RGB frame:
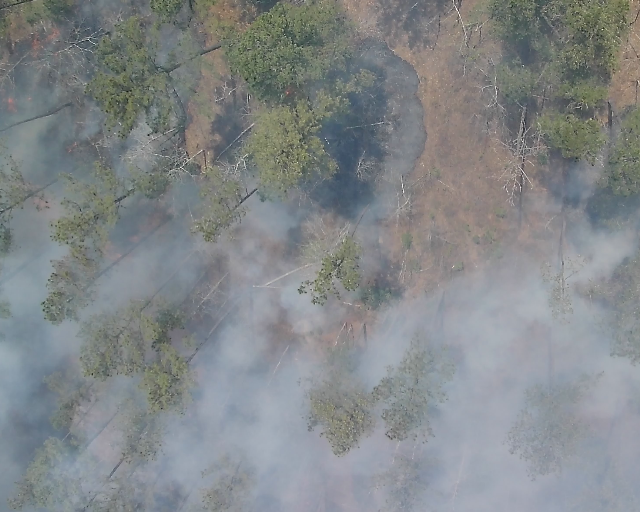
Thermal frame:
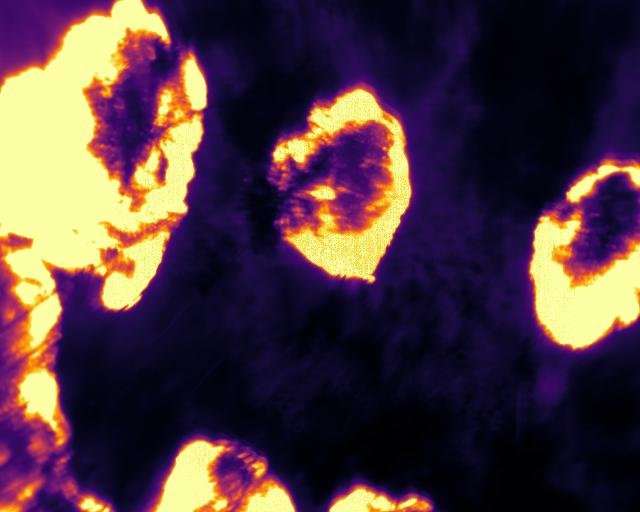
Captured: 2026-02-26 02:31:47
Pixels at or above 80 °C: 93860 (fraction of frame: 0.2864)